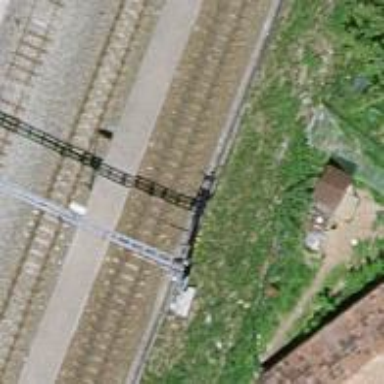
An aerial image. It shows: Narrow-gauge railway with electrified contact line.